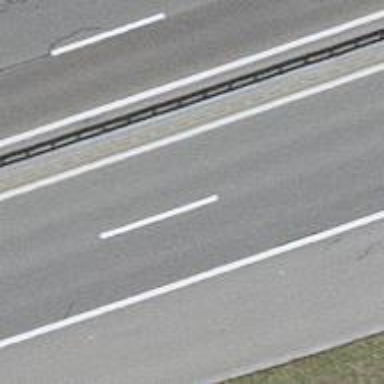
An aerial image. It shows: Motorway.